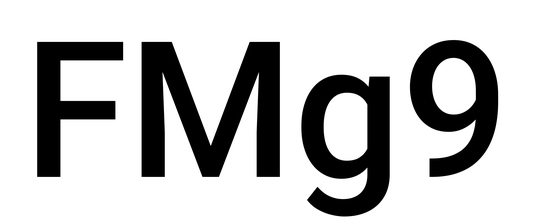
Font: Roboto_Medium